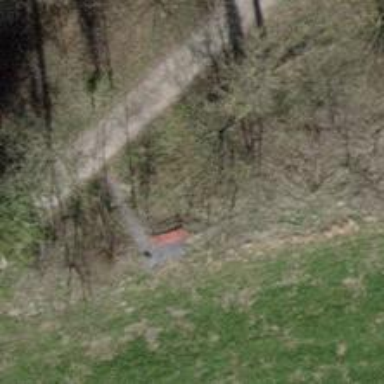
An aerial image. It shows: Bench.